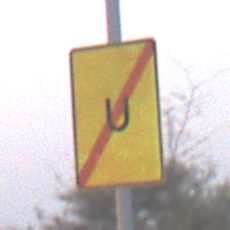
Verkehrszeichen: EndeUmleitung
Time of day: SunriseSunset
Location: Outdoor (Nature)
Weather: Clear
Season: NotSpecified
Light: Natural